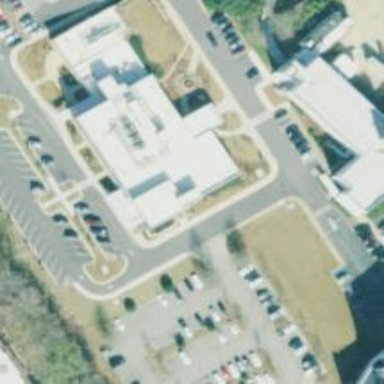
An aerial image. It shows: Clinic.